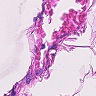
Metastatic tissue present: no